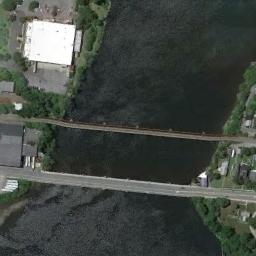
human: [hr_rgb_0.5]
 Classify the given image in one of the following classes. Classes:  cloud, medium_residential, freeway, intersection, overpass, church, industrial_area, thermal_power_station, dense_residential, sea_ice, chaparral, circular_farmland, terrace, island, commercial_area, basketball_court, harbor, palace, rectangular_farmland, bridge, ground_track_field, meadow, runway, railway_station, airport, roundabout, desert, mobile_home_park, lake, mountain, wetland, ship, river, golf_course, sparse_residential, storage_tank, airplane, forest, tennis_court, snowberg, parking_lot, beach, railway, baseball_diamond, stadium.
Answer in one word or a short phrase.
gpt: bridge